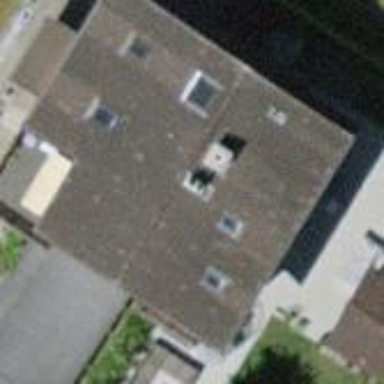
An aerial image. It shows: Gabled roofed house.